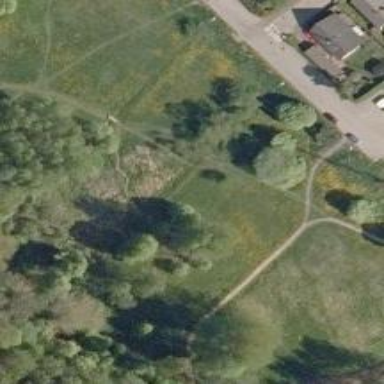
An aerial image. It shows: Path.